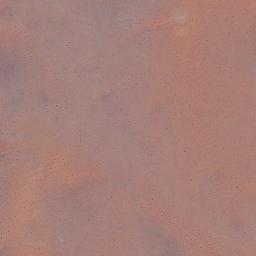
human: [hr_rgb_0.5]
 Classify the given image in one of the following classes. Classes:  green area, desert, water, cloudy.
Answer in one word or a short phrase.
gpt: desert